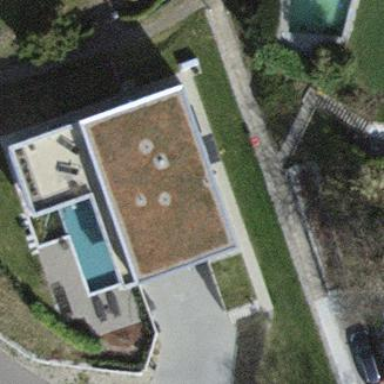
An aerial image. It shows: Detached building.